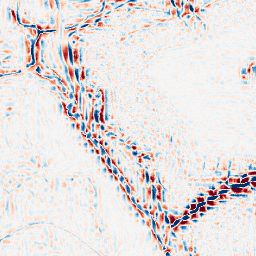
Category: wavelet
Decomposition family: wavelet_reverse_biorthogonal
Decomposition parameters: wavelet: rbio4.4
level: 3
Upsampling method: fft_zeropad
Upsampling parameters: scale: 8
Upsampling scale: 8